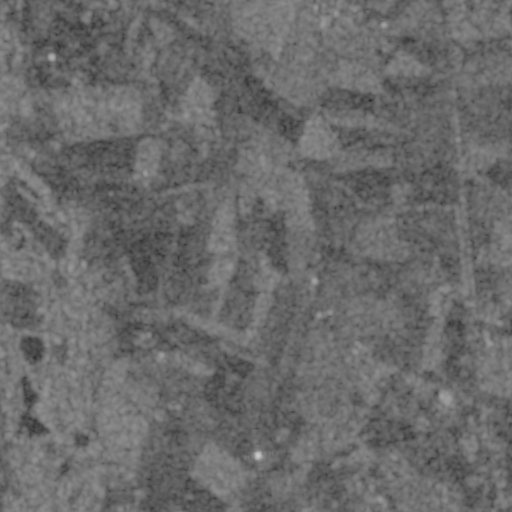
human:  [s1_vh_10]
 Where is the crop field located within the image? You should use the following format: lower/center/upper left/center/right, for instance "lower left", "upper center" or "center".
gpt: The crop field is located in the upper right of the image.
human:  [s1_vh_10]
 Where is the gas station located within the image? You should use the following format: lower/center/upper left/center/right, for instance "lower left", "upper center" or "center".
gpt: The gas station is located in the center right of the image.
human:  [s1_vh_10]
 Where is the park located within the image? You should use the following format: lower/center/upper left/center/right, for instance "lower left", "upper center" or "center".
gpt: The park is located in the lower left of the image.
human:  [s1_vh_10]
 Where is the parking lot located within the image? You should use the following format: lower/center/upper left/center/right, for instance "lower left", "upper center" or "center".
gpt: The parking lot is located in the center right of the image.
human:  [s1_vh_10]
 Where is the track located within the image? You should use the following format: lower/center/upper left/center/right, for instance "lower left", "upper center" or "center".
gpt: There is no track in the image.

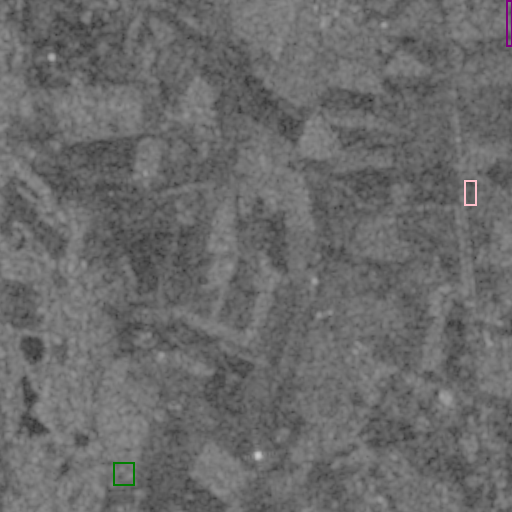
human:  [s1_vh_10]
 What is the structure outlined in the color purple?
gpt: The structure outlined in purple is a crop field.
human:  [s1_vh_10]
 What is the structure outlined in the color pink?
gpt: The structure outlined in pink is a gas station.
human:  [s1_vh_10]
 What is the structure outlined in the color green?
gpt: The structure outlined in green is a park.
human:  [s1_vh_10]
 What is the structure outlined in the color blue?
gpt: There is no blue outline.